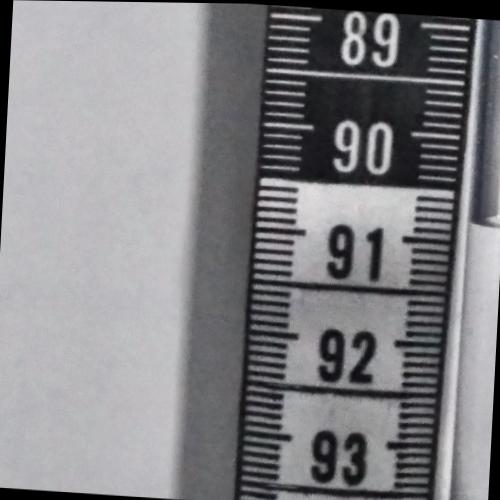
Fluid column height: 90.8 cm